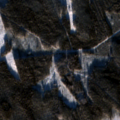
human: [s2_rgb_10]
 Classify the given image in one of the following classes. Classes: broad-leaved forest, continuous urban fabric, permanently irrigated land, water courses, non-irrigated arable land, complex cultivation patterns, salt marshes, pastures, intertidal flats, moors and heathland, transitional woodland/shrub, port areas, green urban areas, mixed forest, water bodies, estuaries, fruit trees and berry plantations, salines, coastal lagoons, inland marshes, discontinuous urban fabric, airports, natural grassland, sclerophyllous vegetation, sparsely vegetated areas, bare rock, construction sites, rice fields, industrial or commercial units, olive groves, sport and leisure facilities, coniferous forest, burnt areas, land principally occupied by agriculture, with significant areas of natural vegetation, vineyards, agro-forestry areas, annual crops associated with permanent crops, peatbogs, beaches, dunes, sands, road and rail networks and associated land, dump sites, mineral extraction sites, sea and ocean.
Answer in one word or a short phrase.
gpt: coniferous forest, transitional woodland/shrub, peatbogs